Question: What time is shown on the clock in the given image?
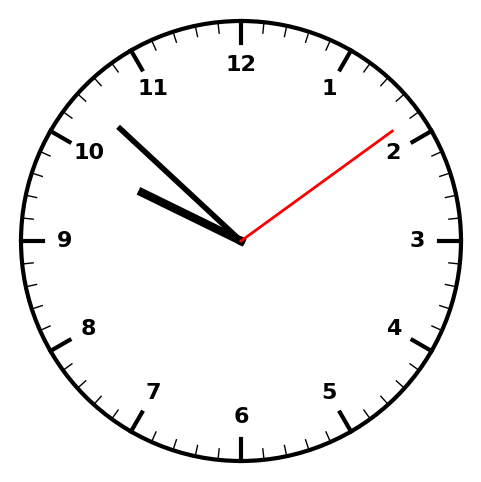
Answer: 09:52:09